Question: I am using a ACF select field to enable the page admin to select a category of posts to display under the page content. For example, if he selects "Televisions" in the ACF select field, all posts in that category will display after the page content. Here is the code for that bottom part of the page (after the main content), from the page template:
'''
<h2>Learn more about <?php the_field('main_page'); ?></h2>
<ul>
<?php
$main_page=get_field('main_page');
$related_systems = new WP_Query( 'category_name='.$main_page );
while( $related_systems->have_posts() ) : $related_systems->the_post();
if($post->post_type == 'post'):
?>
<li><a href="#"><?php the_title();?></a></li>
<?php
endif;
endwhile; ?>
</ul>
'''
Here is the ACF settings screenshot

The select field shows up fine on the admin side in all four pages that have the Main four page template, but both 'get_field('main_page')' or 'the_field('main_page')' end up blank (I tested 'get_field' with 'echo' and nothing shows up). How To get the field value in the page template?
I'm using WordPress 3.8.1 and ACF Version 4.3.5
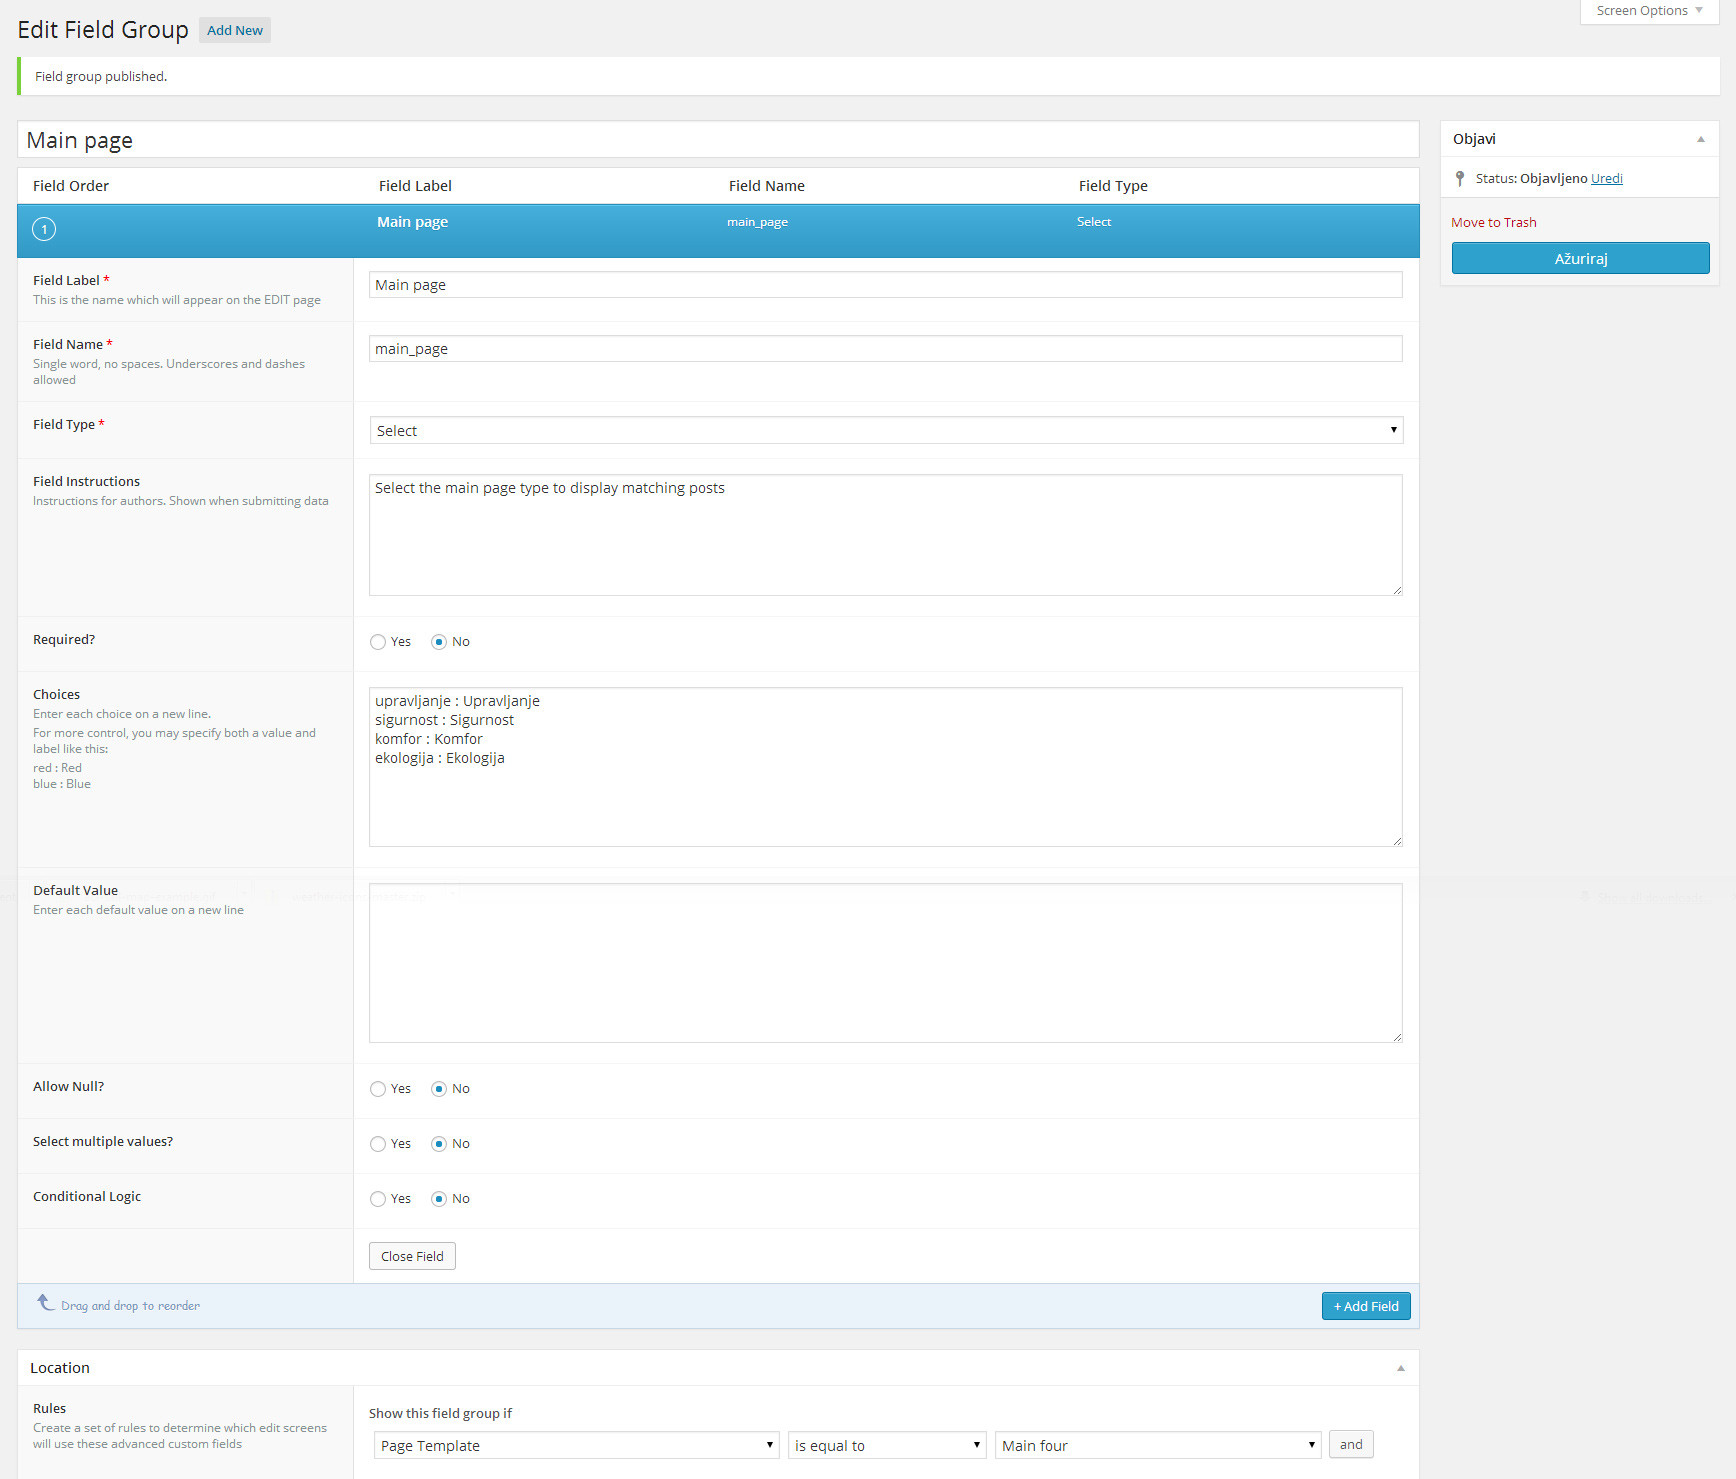
Answer: Inside the main content, add '$page_id = get_the_ID();'.
And in the custom loop, call the fields:
'''
the_field( 'main_page', $page_id );
get_field( 'main_page', $page_id );
'''
Those functions work without an ID if used inside the loop, otherwise we need to specify what post we are requesting.
Also, you can filter the post type when calling WP_Query:
'''
WP_Query ( 'post_type=post&category_name=' . $main_page );
'''